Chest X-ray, AP view. Patient: 46 years old, sex M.
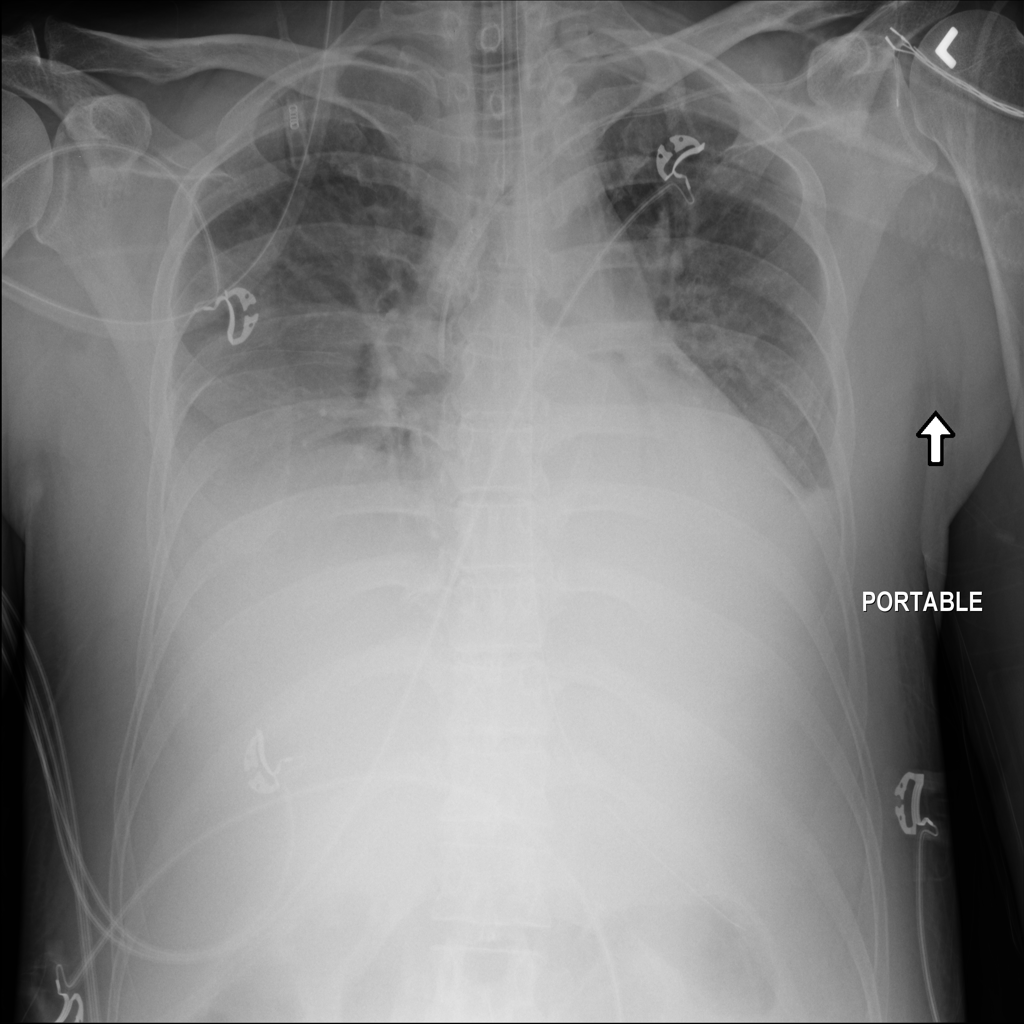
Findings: Effusion, Infiltration